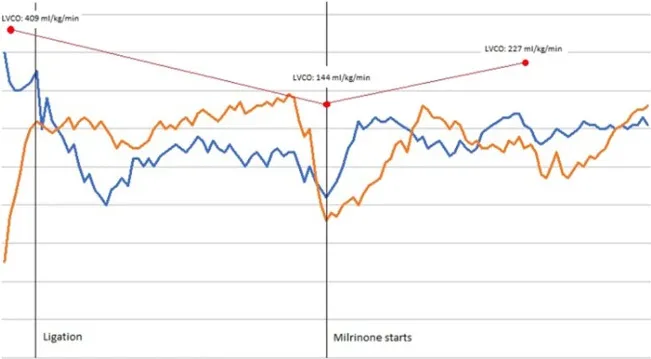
Cerebral tissue oxygenation declines and renal tissue oxygenation increases after ductus ligation to reach a normal somatic-cerebral difference, which is maintained 9 h before rSrO2 decreases significantly and somatic-cerebral difference is inverted (blood flow redistribution). Once Milrinone is started, rSrO2 recovers as well as somatic-cerebral difference. When monitoring finishes, renal and cerebral tissue oxygenation are normal and somatic-cerebral difference is preserved.
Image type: chart (chart)